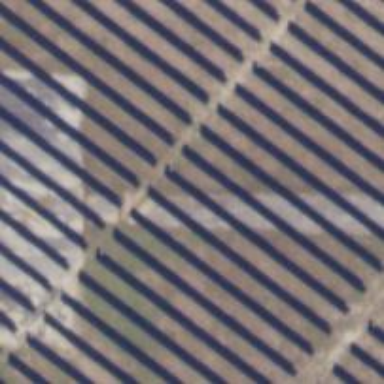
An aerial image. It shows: Solar power generator with photovoltaic panels.